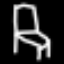
Label: chair